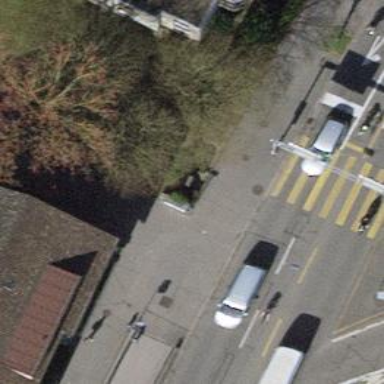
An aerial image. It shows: Bollard barrier.